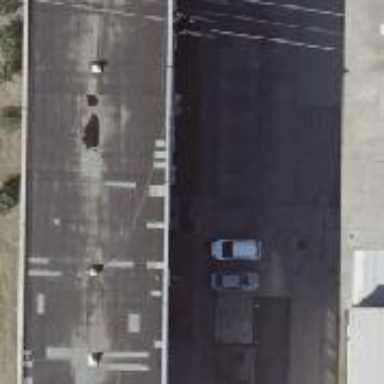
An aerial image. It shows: Office building with flat roof.